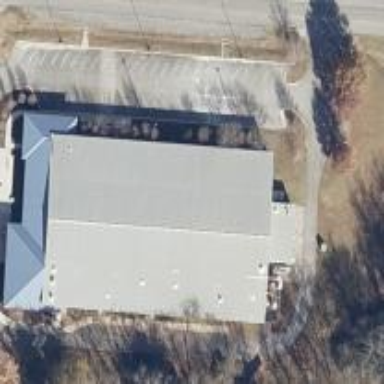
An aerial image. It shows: Multi-sport building with ice rink.